Question: I have the following JSON data. I would like to build a tree/ nested tree view using the following data.
The desirable output would be as follows:
'''
["carbon.agents.vagrant-ubuntu-precise-64-a.avgUpdateTime", "carbon.agents.vagrant-ubuntu-precise-64-a.cache.overflow", "carbon.agents.vagrant-ubuntu-precise-64-a.cache.queries", "carbon.agents.vagrant-ubuntu-precise-64-a.cache.queues", "carbon.agents.vagrant-ubuntu-precise-64-a.cache.size", "carbon.agents.vagrant-ubuntu-precise-64-a.committedPoints", "carbon.agents.vagrant-ubuntu-precise-64-a.cpuUsage", "carbon.agents.vagrant-ubuntu-precise-64-a.creates", "carbon.agents.vagrant-ubuntu-precise-64-a.errors", "carbon.agents.vagrant-ubuntu-precise-64-a.memUsage", "carbon.agents.vagrant-ubuntu-precise-64-a.metricsReceived", "carbon.agents.vagrant-ubuntu-precise-64-a.pointsPerUpdate", "carbon.agents.vagrant-ubuntu-precise-64-a.updateOperations", "carbon.aggregator.vagrant-ubuntu-precise-64-a.aggregateDatapointsSent", "carbon.aggregator.vagrant-ubuntu-precise-64-a.allocatedBuffers", "carbon.aggregator.vagrant-ubuntu-precise-64-a.bufferedDatapoints", "carbon.aggregator.vagrant-ubuntu-precise-64-a.cpuUsage", "carbon.aggregator.vagrant-ubuntu-precise-64-a.memUsage", "carbon.aggregator.vagrant-ubuntu-precise-64-a.metricsReceived", "stats.gauges.echo_server.throughput", "stats.gauges.logstash.host.10.0.1.8.cpu", "stats.gauges.logstash.host.10.0.1.8.memory_free", "stats.gauges.logstash.host.10.0.1.8.memory_total", "stats.gauges.logstash.host.10.0.1.8.rx_byte", "stats.gauges.logstash.host.10.0.1.8.rx_packets", "stats.gauges.logstash.host.10.0.1.8.tx_byte", "stats.gauges.logstash.host.10.0.1.8.tx_packets", "stats.gauges.logstash.host.general.request_time", "stats.gauges.logstash.host.nginx-lb0.act_conns"]
'''
I would like to achieve the following output:

I am able to parse the json, How would we achieve the view as above using HTML and JS in particular the folder and nested folder tree view?
Thanks
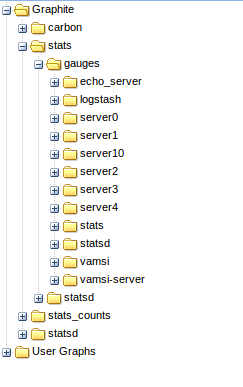
Answer: There's an online tool to do that. <URL> . You can try this to visualize you json data.
Also since you are interested in implementing a html/js solution. Try <URL> jquery plugin.